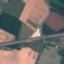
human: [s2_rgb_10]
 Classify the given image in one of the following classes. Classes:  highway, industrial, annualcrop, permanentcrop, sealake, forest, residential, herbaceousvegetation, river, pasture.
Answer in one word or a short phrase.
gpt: Highway